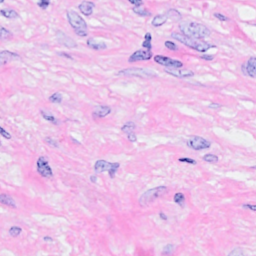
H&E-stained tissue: Breast